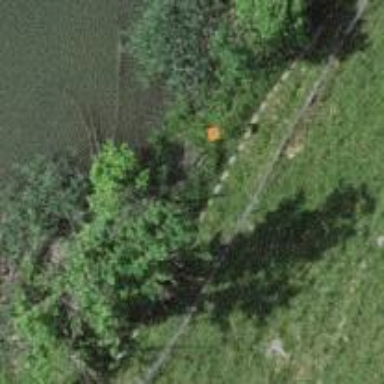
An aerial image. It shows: Orange aerial marker attached to support pole.